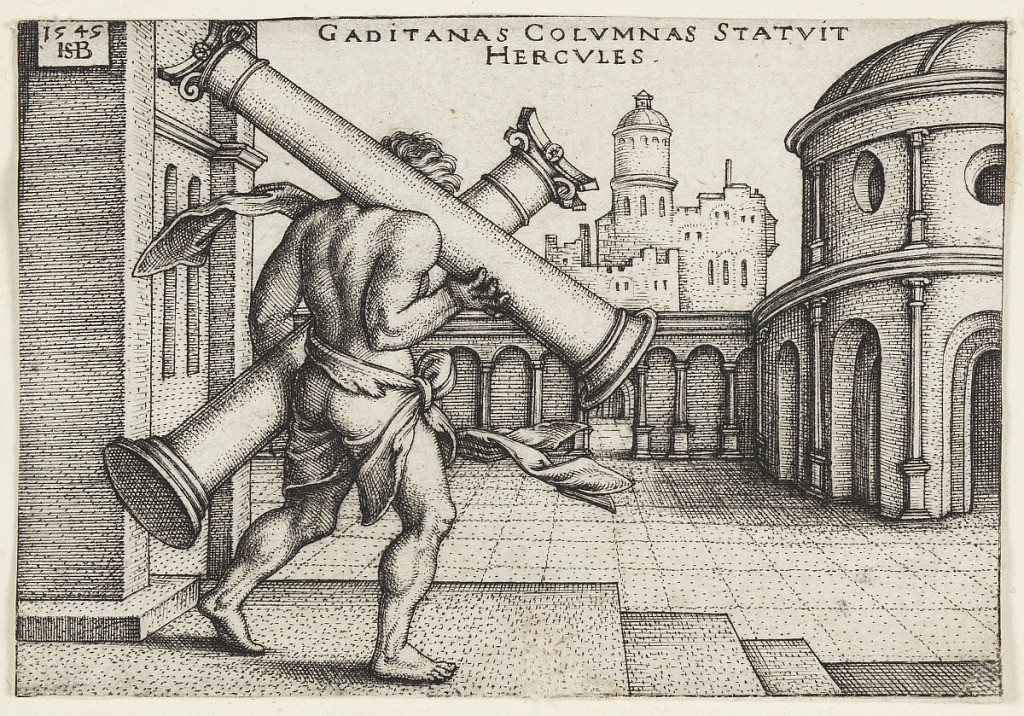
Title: Hercules with the Pillars of Hercules
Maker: Hans Sebald Beham, German, 1500–1550
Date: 1542–48
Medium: Engraving on off-white laid paper
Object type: Print
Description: Horizontal rectangle. Hercules is at left, carrying two columns: One over his right shoulder; the other under his left arm